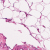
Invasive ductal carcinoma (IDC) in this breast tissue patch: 0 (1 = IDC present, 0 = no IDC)